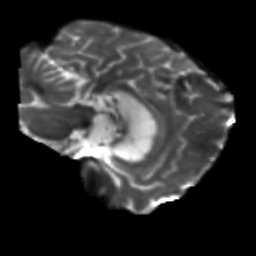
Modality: T2w
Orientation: sagittal
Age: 65
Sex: female
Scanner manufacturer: siemens
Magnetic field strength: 3 T
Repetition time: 5.47 s
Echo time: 0.0854 s